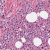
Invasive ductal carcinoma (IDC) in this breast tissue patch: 1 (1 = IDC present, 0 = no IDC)